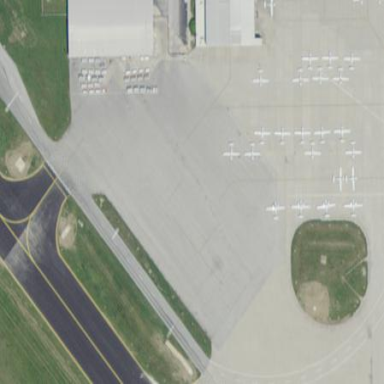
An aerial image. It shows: Apron at the airport with concrete surface.